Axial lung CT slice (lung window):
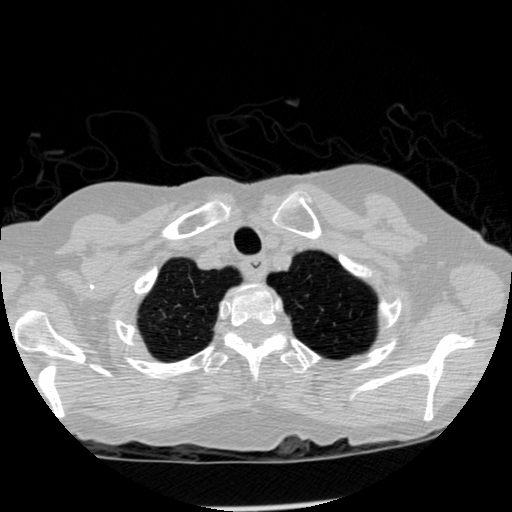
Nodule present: no